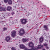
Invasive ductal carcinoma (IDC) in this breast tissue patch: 0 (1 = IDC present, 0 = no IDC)